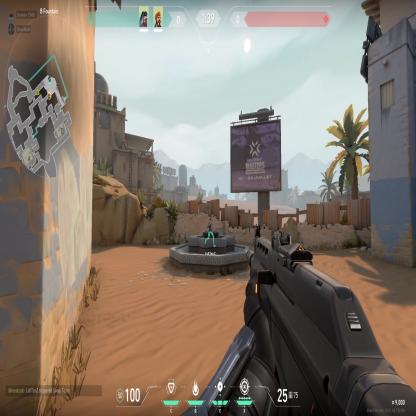
Label: teammate